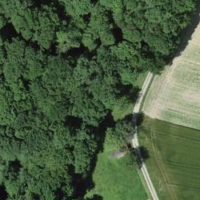
EUNIS habitat code: 44
Species observed at this site:
Cirsium arvense